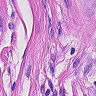
Metastatic tissue present: yes